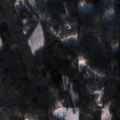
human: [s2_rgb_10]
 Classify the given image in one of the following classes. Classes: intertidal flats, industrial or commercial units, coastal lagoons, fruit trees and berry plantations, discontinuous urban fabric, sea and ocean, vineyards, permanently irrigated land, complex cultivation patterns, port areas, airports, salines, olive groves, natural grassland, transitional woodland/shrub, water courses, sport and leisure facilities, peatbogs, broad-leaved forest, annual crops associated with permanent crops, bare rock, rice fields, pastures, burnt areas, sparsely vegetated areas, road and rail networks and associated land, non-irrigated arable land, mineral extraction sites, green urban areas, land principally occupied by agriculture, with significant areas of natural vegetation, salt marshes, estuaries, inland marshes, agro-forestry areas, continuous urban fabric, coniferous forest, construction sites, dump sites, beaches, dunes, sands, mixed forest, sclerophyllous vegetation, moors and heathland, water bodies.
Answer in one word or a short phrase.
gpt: coniferous forest